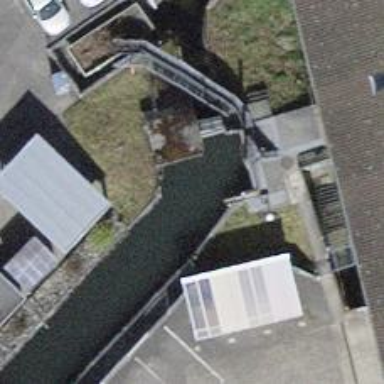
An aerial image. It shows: Canal.